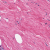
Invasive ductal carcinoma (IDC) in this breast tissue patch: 0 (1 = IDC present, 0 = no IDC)